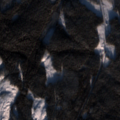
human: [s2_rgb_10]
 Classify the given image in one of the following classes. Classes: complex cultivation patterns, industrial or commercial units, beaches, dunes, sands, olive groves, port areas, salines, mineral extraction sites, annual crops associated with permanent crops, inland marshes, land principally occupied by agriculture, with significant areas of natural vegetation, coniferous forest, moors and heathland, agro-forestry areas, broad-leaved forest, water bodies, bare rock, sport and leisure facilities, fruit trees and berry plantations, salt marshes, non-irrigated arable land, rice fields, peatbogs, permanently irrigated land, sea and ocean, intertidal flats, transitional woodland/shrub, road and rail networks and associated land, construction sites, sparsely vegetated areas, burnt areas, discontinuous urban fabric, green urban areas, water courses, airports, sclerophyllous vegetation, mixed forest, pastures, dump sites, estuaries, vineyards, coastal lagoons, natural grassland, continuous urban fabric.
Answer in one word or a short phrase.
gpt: coniferous forest, mixed forest, transitional woodland/shrub